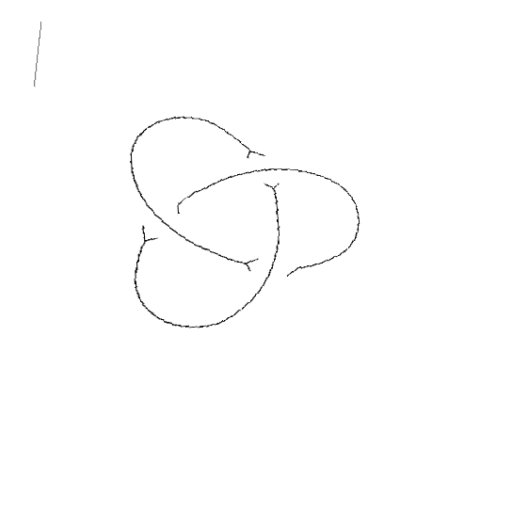
Crossing number: 3